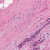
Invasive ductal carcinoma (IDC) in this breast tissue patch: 1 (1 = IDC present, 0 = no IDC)